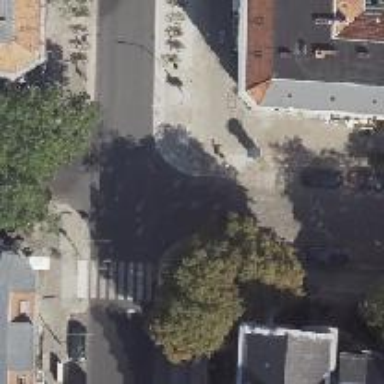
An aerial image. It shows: Unmarked crossing on asphalt footway.